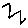
Label: zigzag